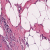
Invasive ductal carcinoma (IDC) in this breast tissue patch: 1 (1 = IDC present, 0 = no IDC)